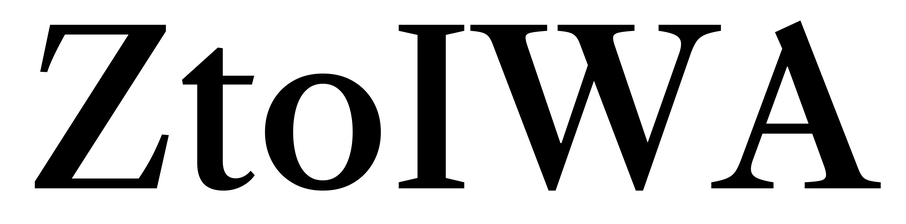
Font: LibreCaslonText_Medium